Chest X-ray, PA view. Patient: 61 years old, sex M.
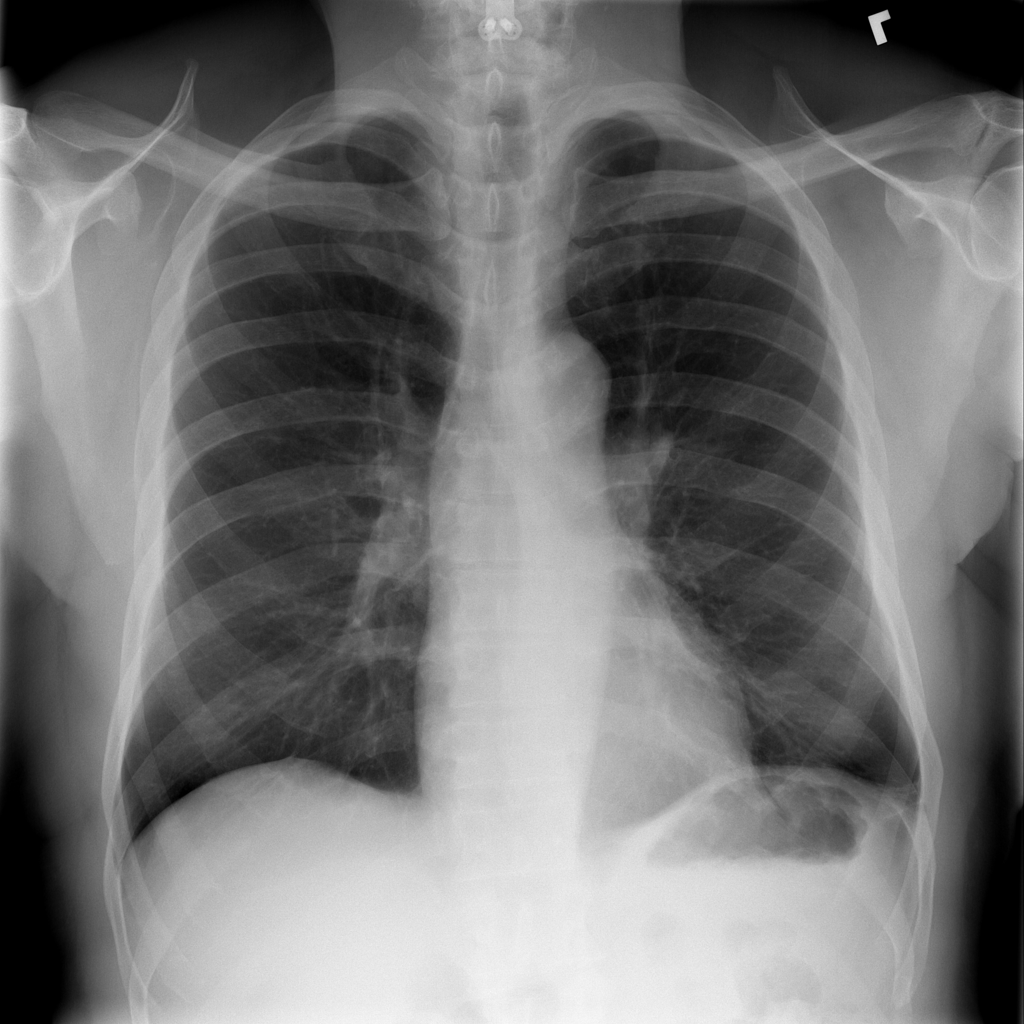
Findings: No Finding